Question: I have a problem with creating Android Application project in Eclipse on my Mac. When I start Android Application Project Wizard after clicking "finish" in the last step, this window appears:

I've been trying to solve this for hours, but none of the solutions I've found on the internet worked for me (including <URL>. I didn't try to reinstall eclipse itself, but to I don't want to do this. What's the solution to my problem.
I removed Eclipse and sdk from my computer and downloaded the whole ADT Bundle from <URL> and switched workspace but actually I am still getting the same Errors.
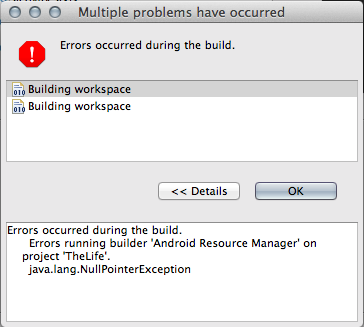
Answer: What I found up on the internet was that you could have upgraded your java. So this occurred. The solution to this problem for Mac is to edit the Eclipse.ini file to use java 1.6 .The code Below will work :
'''
-vm/System/Library/Frameworks/JavaVM.framework/Versions/1.6.0/Commands/java
'''